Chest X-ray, AP view. Patient: 60 years old, sex F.
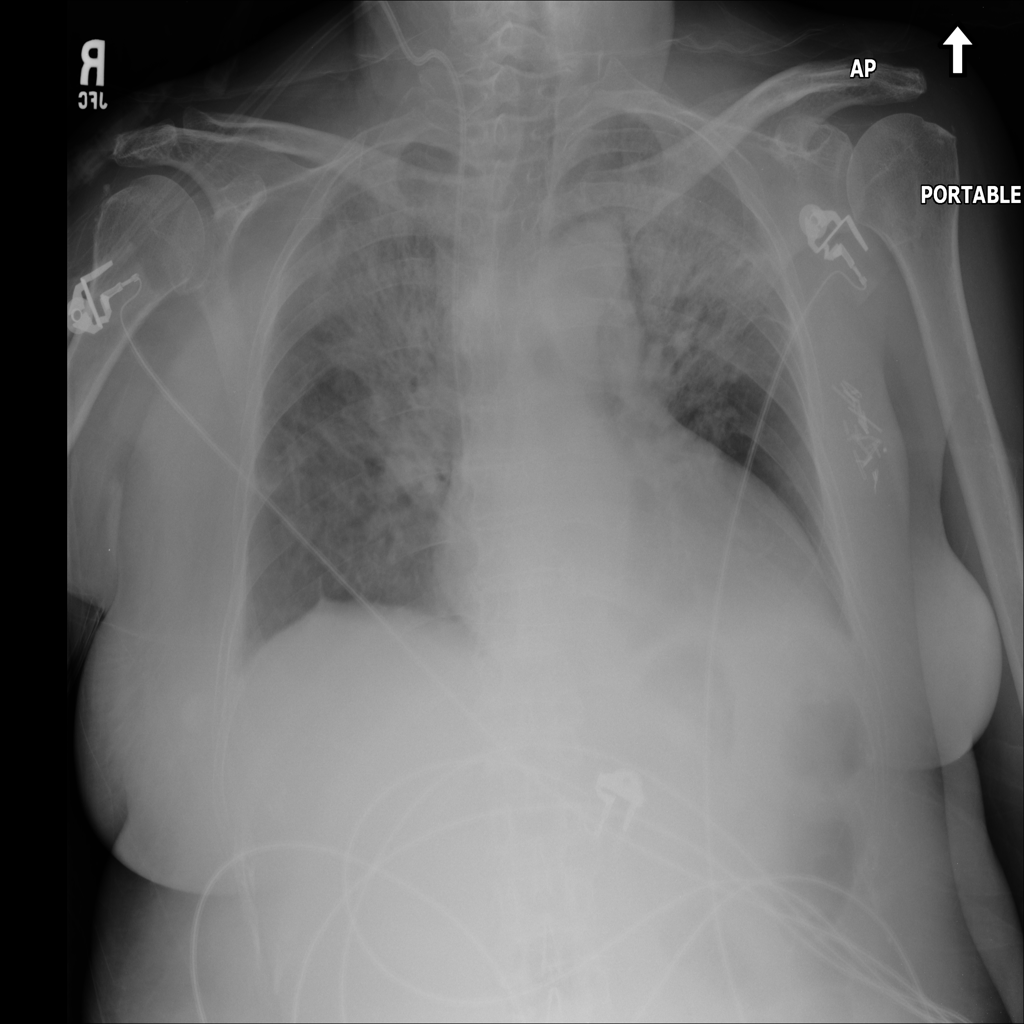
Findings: Infiltration